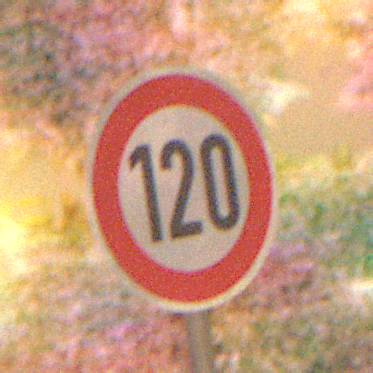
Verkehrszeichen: Geschwindigkeit120
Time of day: Night
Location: Outdoor (Nature)
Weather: Clear
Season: NotSpecified
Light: Natural